Field crop: maize
Growth stage: 2
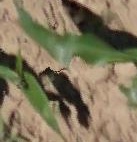
Species: maize